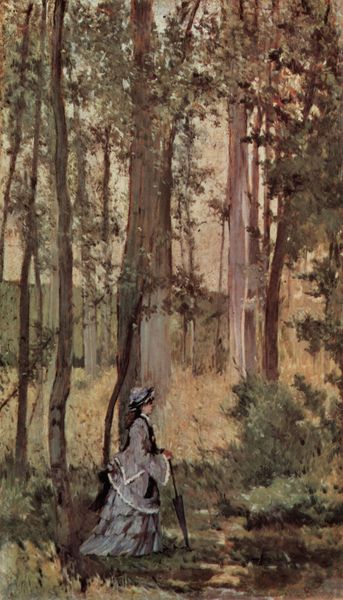
Titel: Dame im Wald
Künstler: Giovanni Fattori
Standort: Firenze
Institution: Galleria d'Arte Moderna
Schlagwörter: baum, berg, blau, blätter, dunkel, gemälde, laub, schatten, weiß, baumstämme, bäume, gelb, grün, impressionismus, landschaft, mädchen, ocker, äste, ausschnitt, braun, frau, frisur, grau, hell, hut, kleid, licht, renoir, schwarz, dame, gras, regenschirm, schirm, sonnenschirm, weg, wiese, beige, malerei, schleife, mütze, band, mensch, spitze, baumstamm, birke, birken, hügel, natur, pappeln, strauch, zweige, busch, büsche, einsam, gebüsch, gehen, sonne, sträucher, gewand, haare, stoff, saum, pflanze, pflanzen, locken, wald, stock, schleppe, moderne, laufen, berge, gebirge, lila, tag, violett, spazieren, romantik, stämme, grey, lady, detail, impressionistisch, monet, manet, lciht, allein, impressionisten, rüsche, grass, spaziergang, lichtung, spazierstock, hütchen, laubbaum, sumpf, flora, senkrecht, biedermeier, diffus, gut, moor, romantisch, lanschaft, geäst, rinde, gedicht, gehend, fauna, cape, waldweg, impressionism, romanticism, reifrock, gründerzeit, pferdeschwanz, cul de paris, flora und fauna, spazieren gehen, spaziergängerin, litze, woods, wold, verirrt, frau schirm, hägel, 19. jahrhundert, #bäume, derwald, waldspaziergang, edle dame